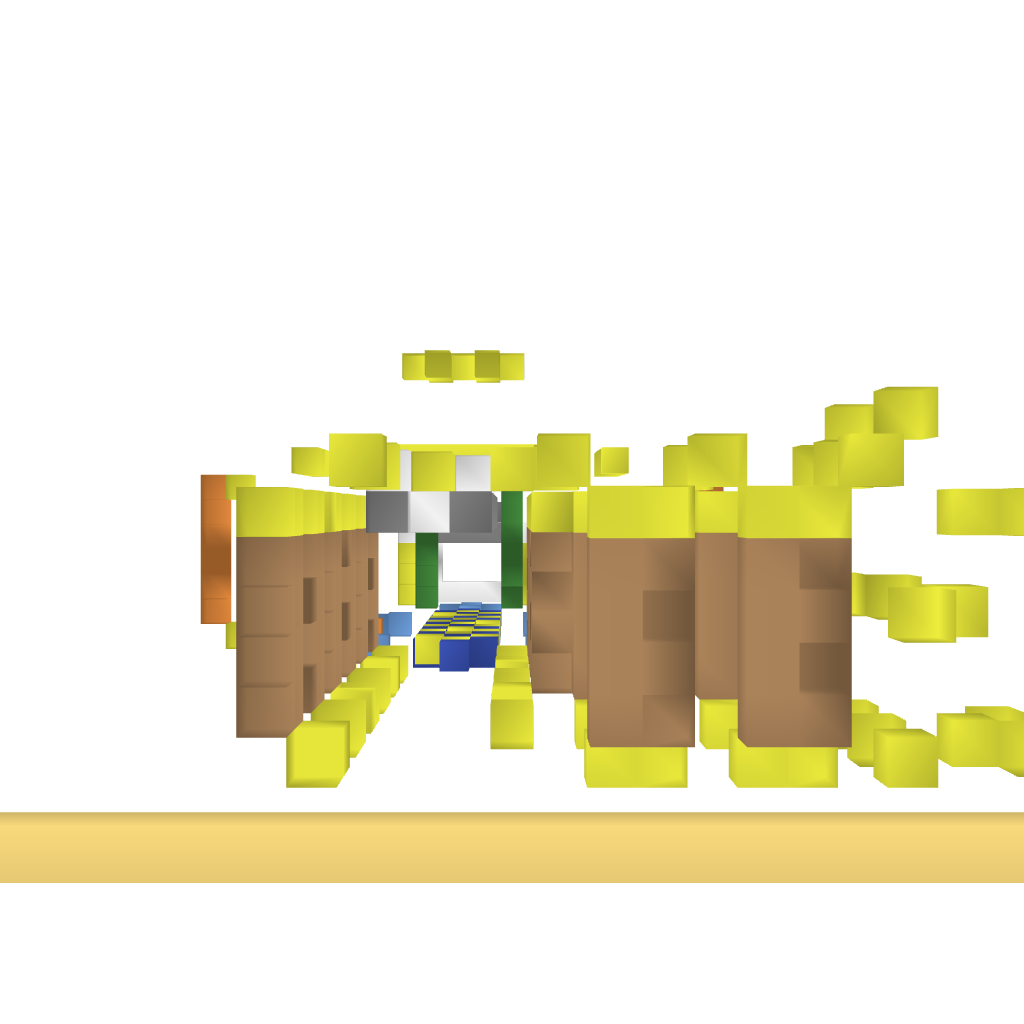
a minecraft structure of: Strongroom bad low quality